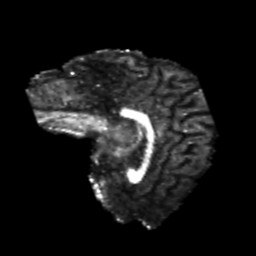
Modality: FA
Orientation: sagittal
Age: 22
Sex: male
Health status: healthy
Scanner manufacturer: philips
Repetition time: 7.391 s
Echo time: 0.08599 s